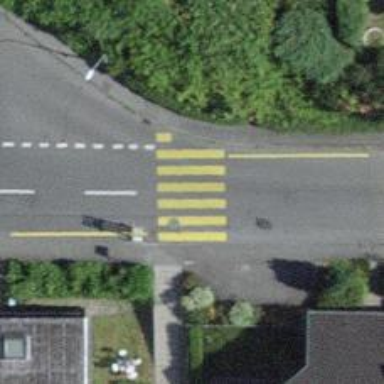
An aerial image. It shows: Marked road crossing.